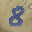
Label: 8